Field crop: maize
Growth stage: 2
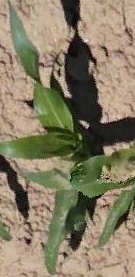
Species: maize